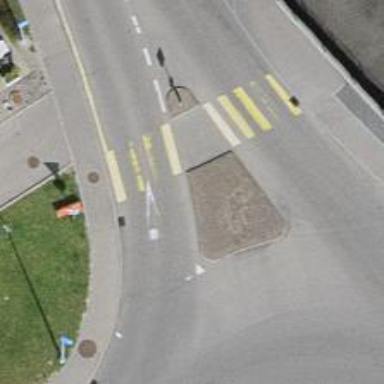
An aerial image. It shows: Marked road crossing with visible markings.